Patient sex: F
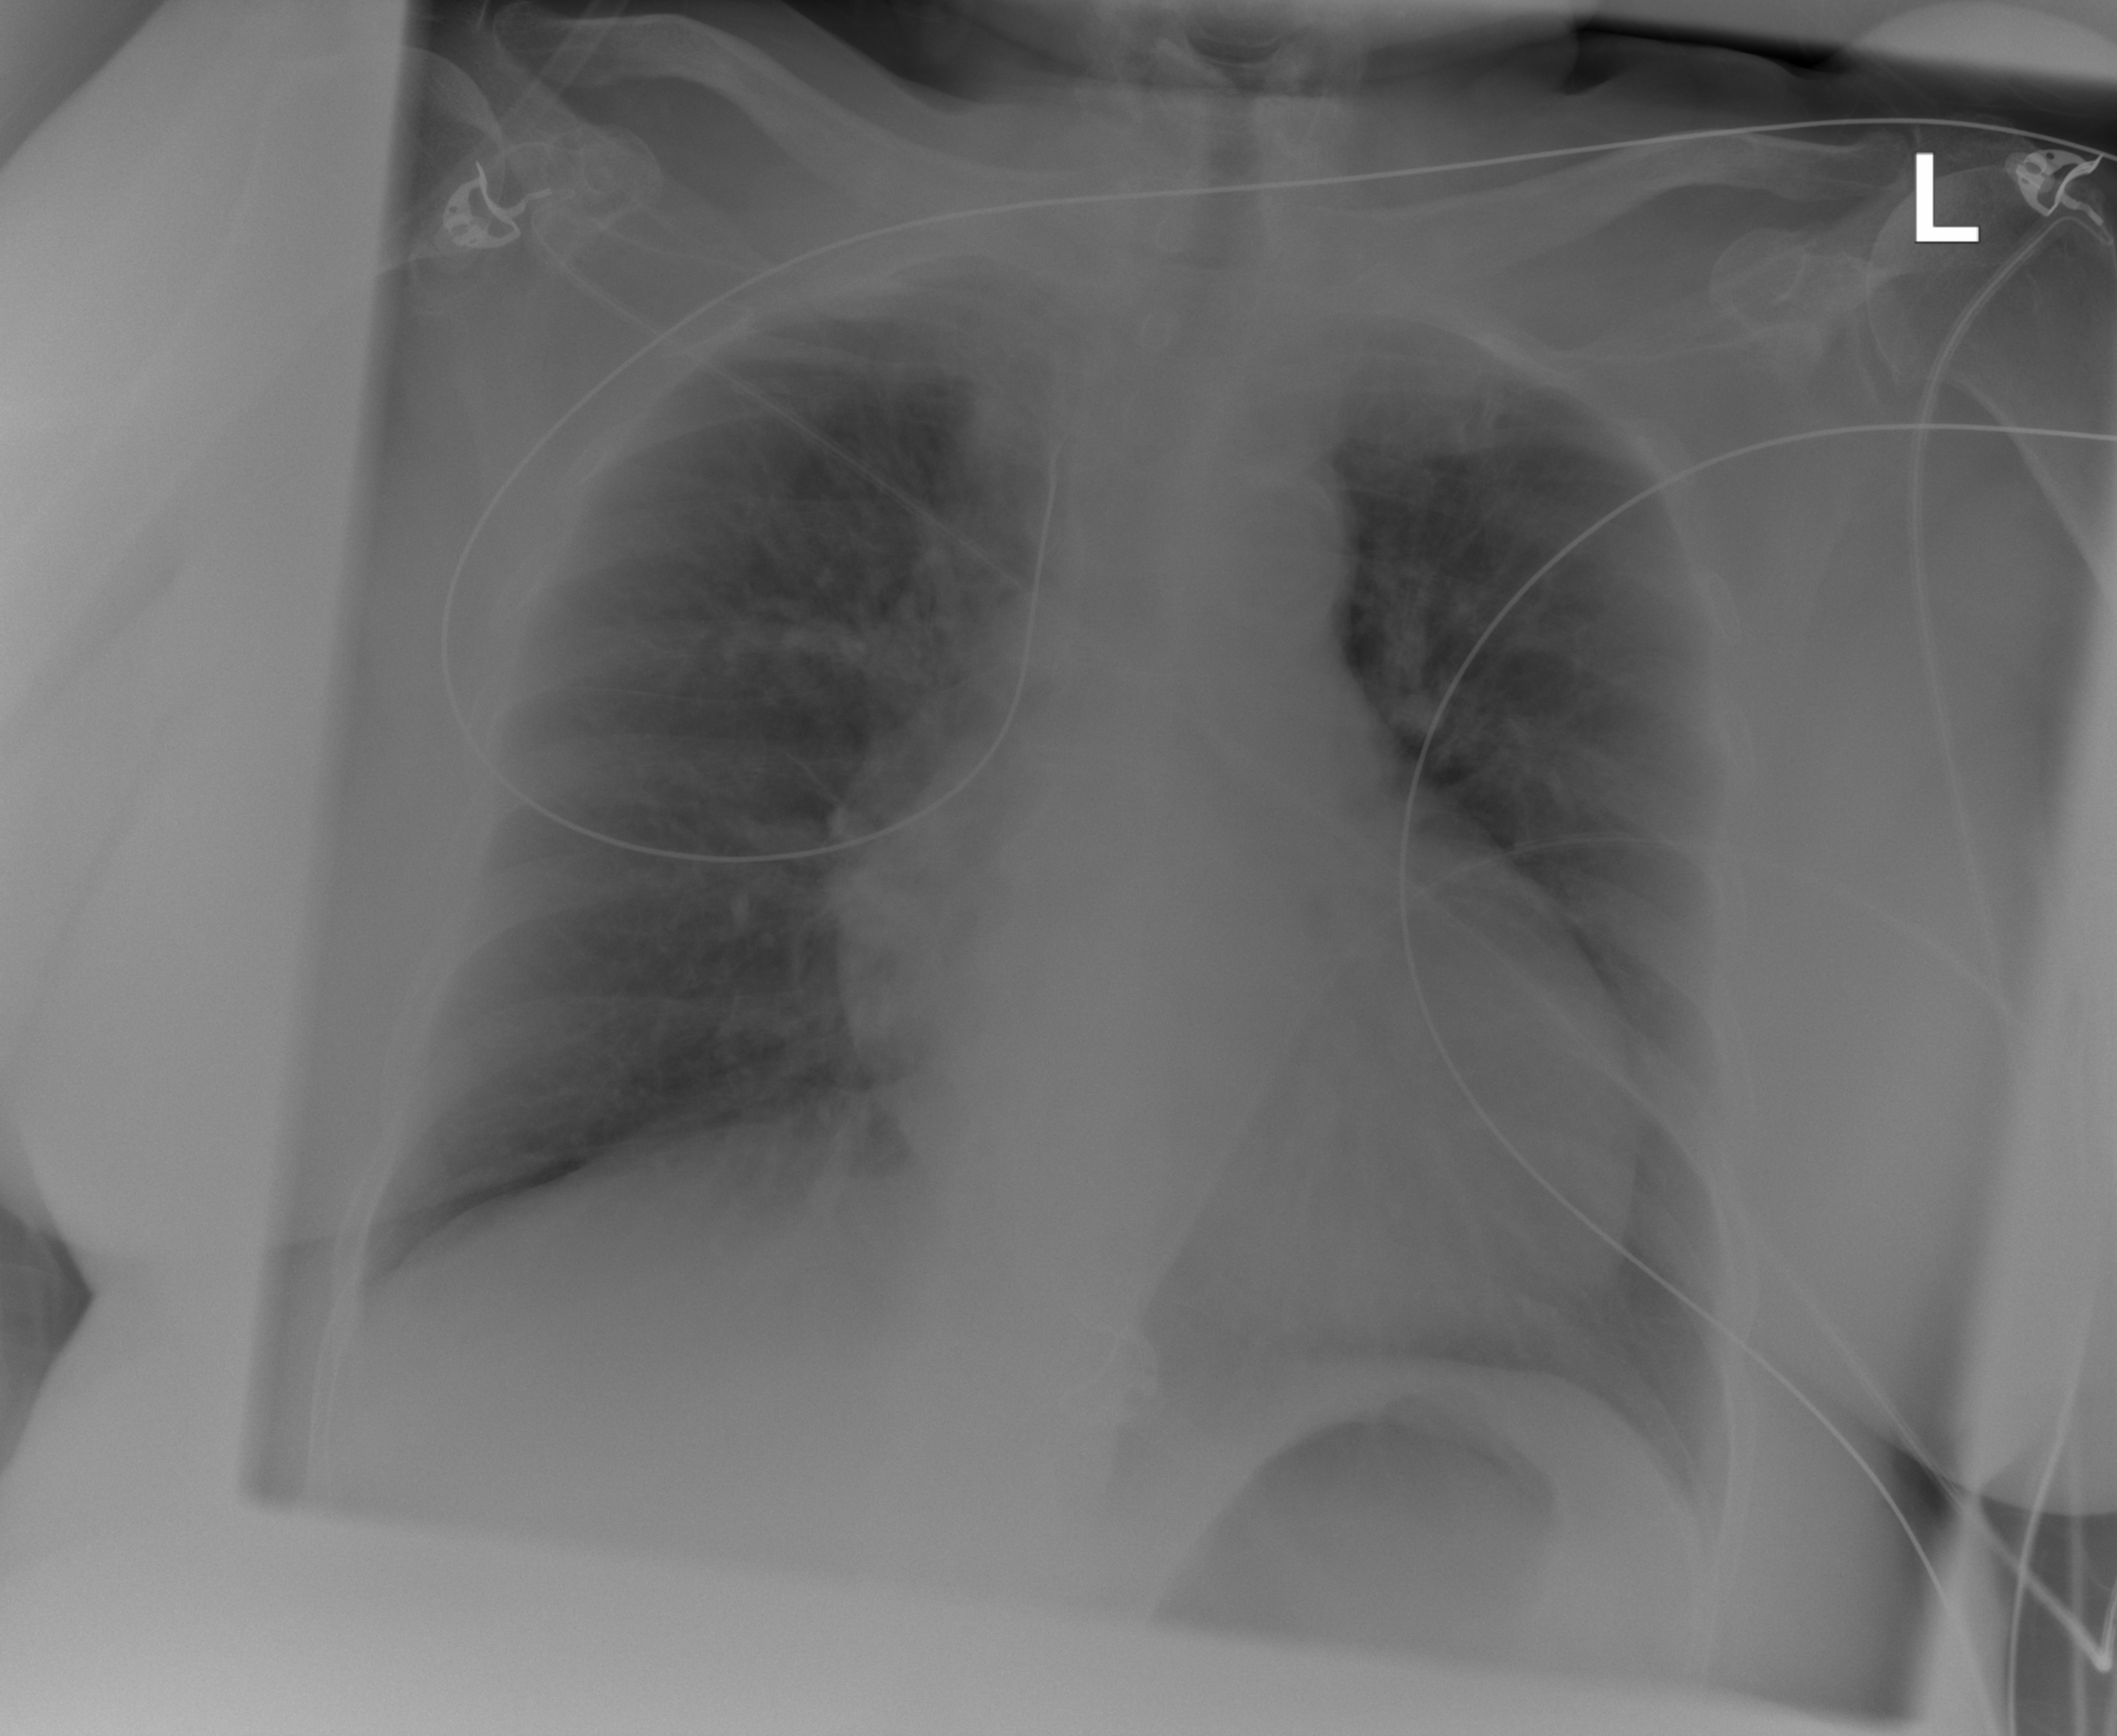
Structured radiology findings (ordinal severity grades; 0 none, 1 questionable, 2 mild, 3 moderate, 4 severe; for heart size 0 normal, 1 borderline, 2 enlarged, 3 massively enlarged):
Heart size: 2
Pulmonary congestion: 3
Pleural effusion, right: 0
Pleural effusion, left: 0
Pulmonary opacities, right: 0
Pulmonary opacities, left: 0
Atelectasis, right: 0
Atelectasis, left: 0